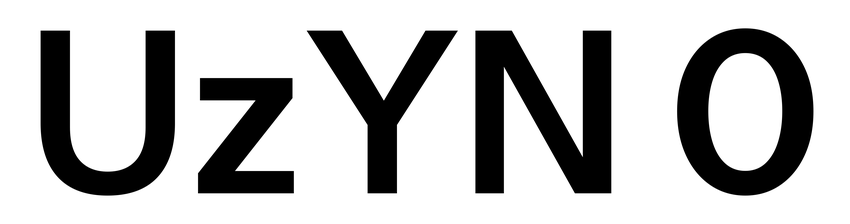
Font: InstrumentSans_SemiBold